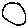
Label: circle